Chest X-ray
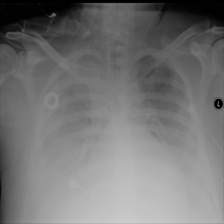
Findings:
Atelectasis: negative
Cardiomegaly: negative
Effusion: positive
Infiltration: negative
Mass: negative
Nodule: negative
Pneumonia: negative
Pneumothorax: negative
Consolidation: negative
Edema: negative
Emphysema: negative
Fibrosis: negative
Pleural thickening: negative
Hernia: negative